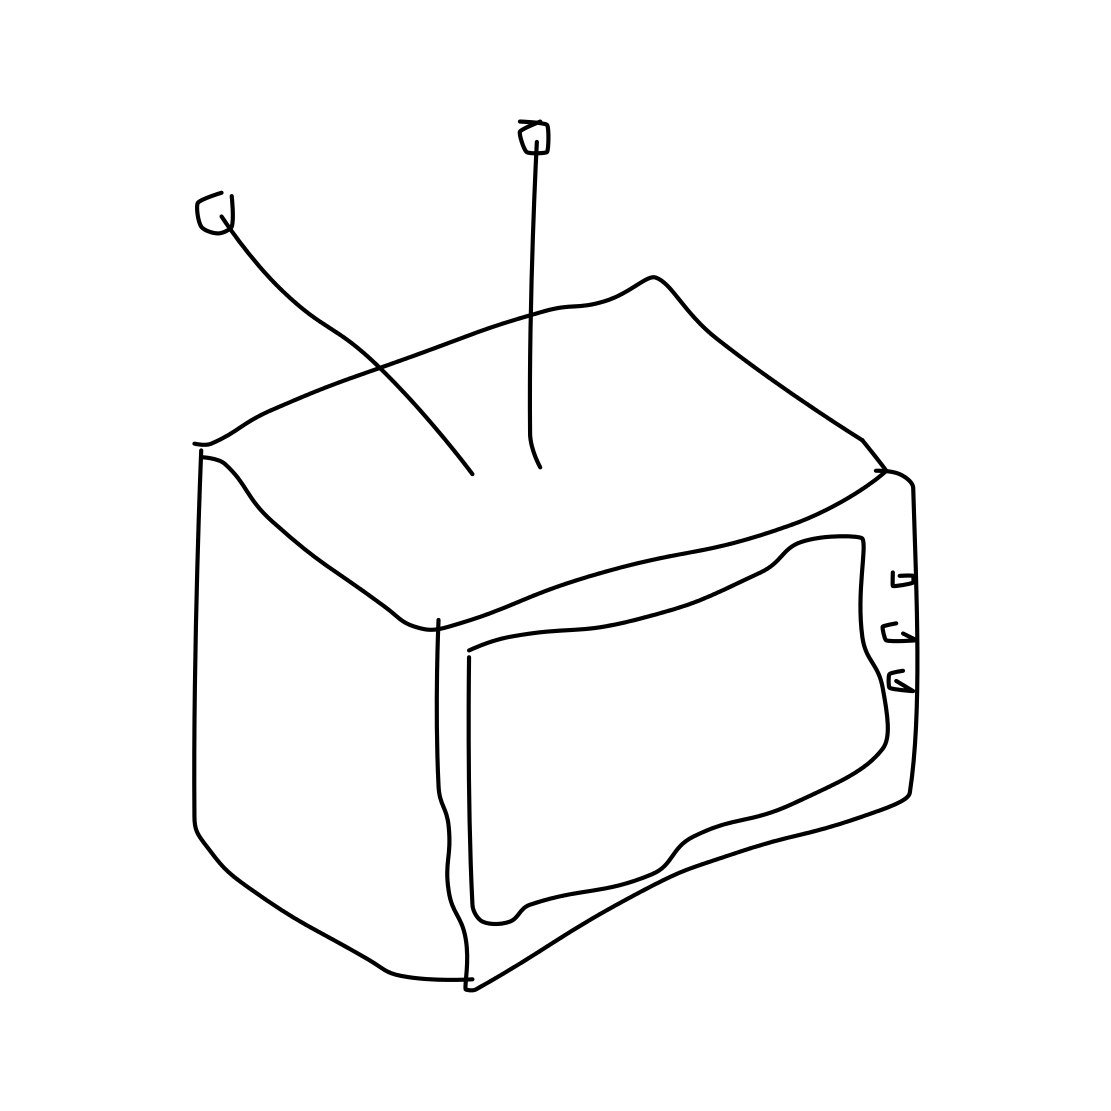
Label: tv